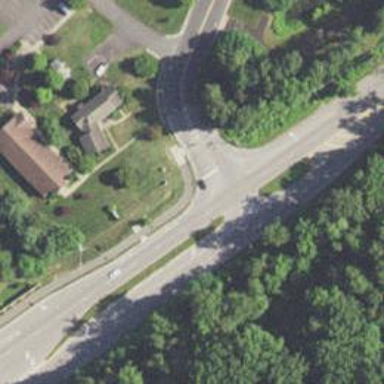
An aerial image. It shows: Marked road crossing.